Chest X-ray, AP view. Patient: 61 years old, sex M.
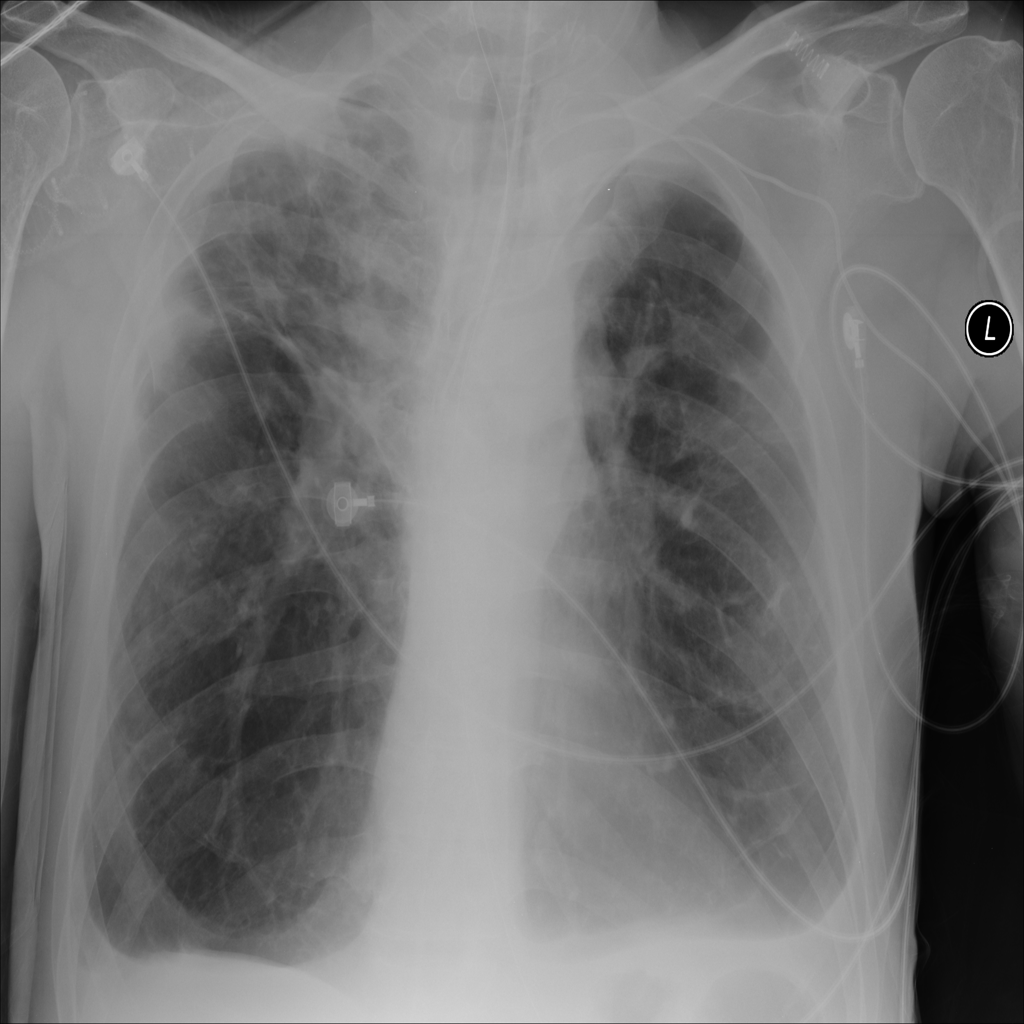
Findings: No Finding